Question: I have a scroll view that contains a relative layout. The scroll view has a gradient background and is set to fill parent. The relative layout also have a BG and i'd like it to fill the screen as well but 'android:layout_height="fill_parent"' is not applicable for relative layout.
How can I configure the 'RelativeLayout' to span the entire screen height on any screen resolution?
Here is my code:
'''
<?xml version="1.0" encoding="utf-8"?>
<ScrollView xmlns:android="http://schemas.android.com/apk/res/android"
android:id="@+id/parentLayout"
style="@style/mainLayoutStyle"
android:layout_width="fill_parent"
android:layout_height="fill_parent" >
<RelativeLayout
android:id="@+id/RelativeLayout1"
android:layout_width="fill_parent"
android:layout_height="wrap_content"
android:background="@drawable/home_activity_bg"
android:paddingBottom="10dp" >
</RelativeLayout>
</ScrollView>
'''
I removed everything and left the just the ScrollView and the RelativeLayout, for some reason, on Galaxy S4 the image is cut before the end (you can see according to the blue lines that the Layout itself ends just before the end):

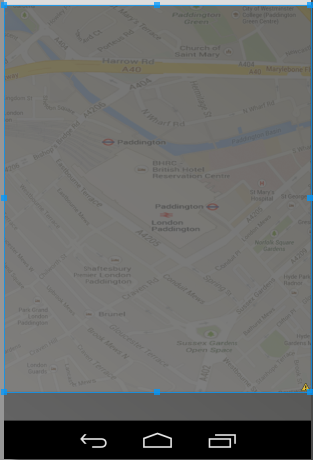
Answer: Ended up using the following code:
'''
private void setHeightToFullScreen() {
Display display = getWindowManager().getDefaultDisplay();
int height = display.getHeight();
RelativeLayout relativeLayout = (RelativeLayout) findViewById(R.id.myRelativeLayout);
LayoutParams layoutParams = relativeLayout.getLayoutParams();
layoutParams.height = height;
}
'''
please note that 'getHeight' is deprecated and you should use 'getSize', but that is only supported in API level 13.